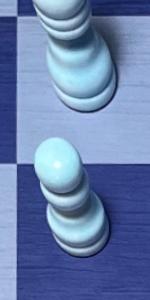
Label: Empty